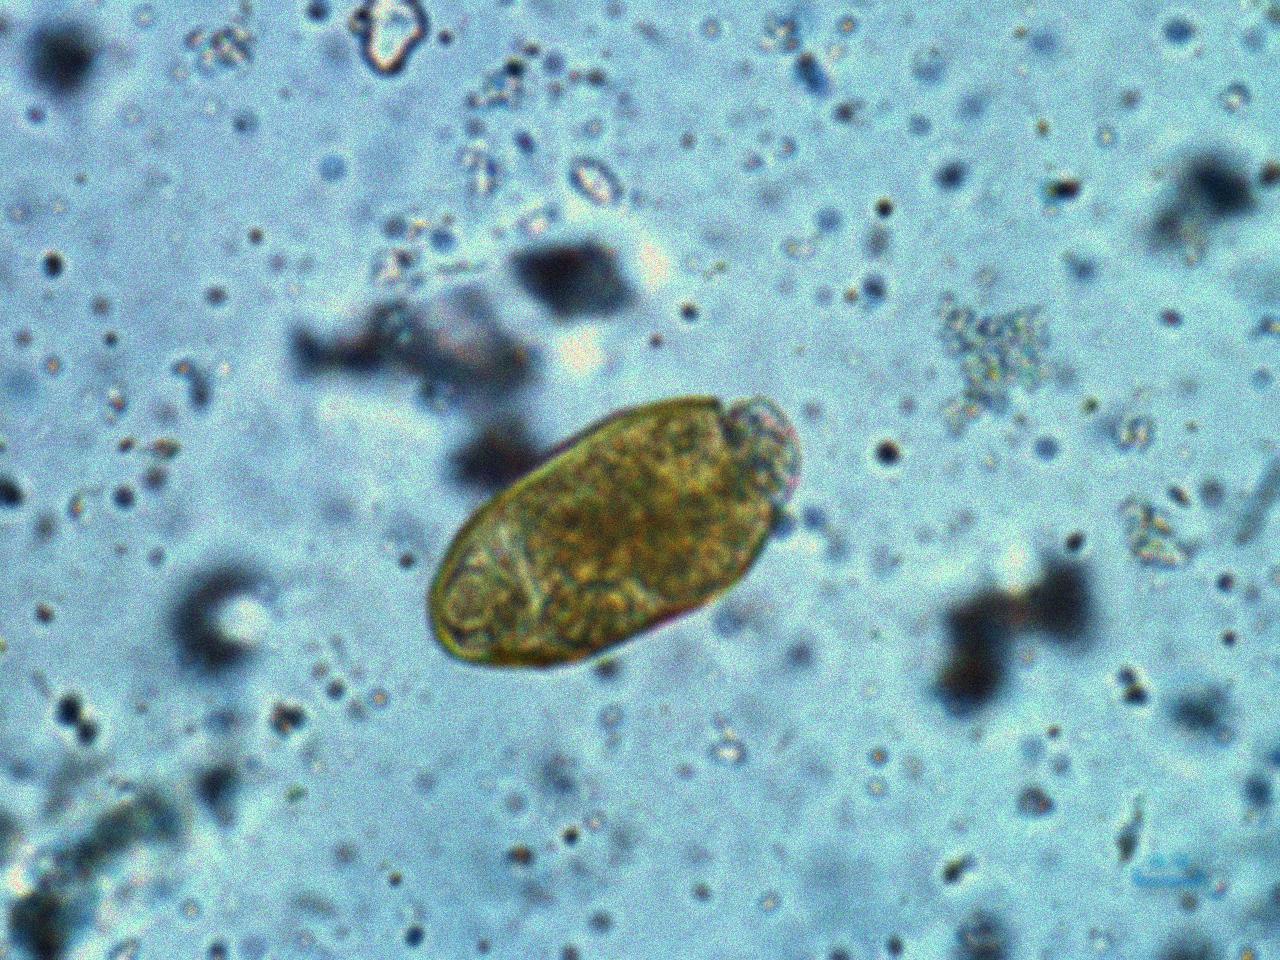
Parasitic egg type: Paragonimus spp